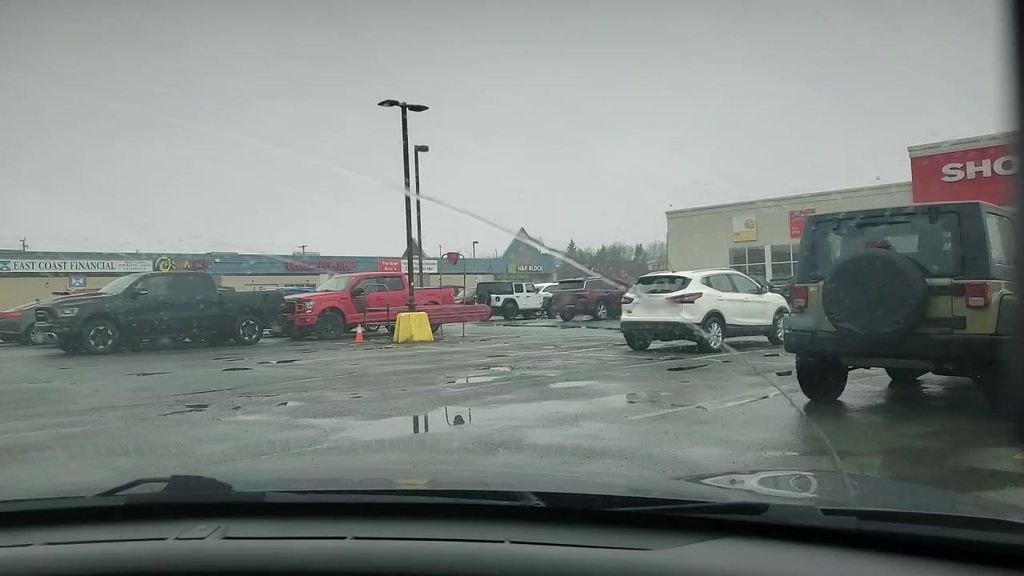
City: st_johns